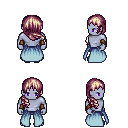
a pixel art fantasy rpg character, male body template, dark elf, purple skin, overskirt, magenta pants, white blonde right-swept hairstyle, leather bracers, gray slippers, four views (front, back, left, right), 2x2 character sprite sheet, small pixel art, hard edges, no anti-aliasing